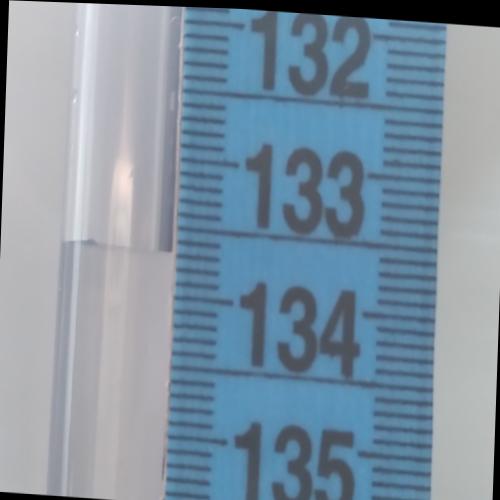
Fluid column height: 133.7 cm